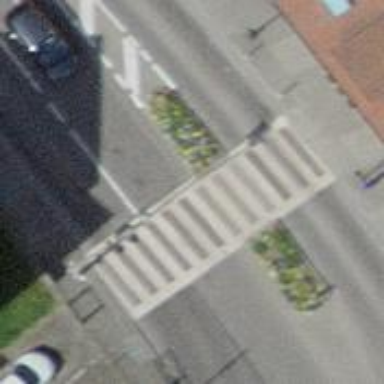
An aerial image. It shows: Uncontrolled zebra crossing on the road.